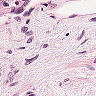
Metastatic tissue present: no